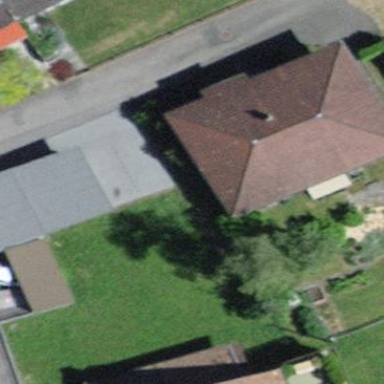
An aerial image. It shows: Residential building.